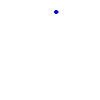
Particle: proton